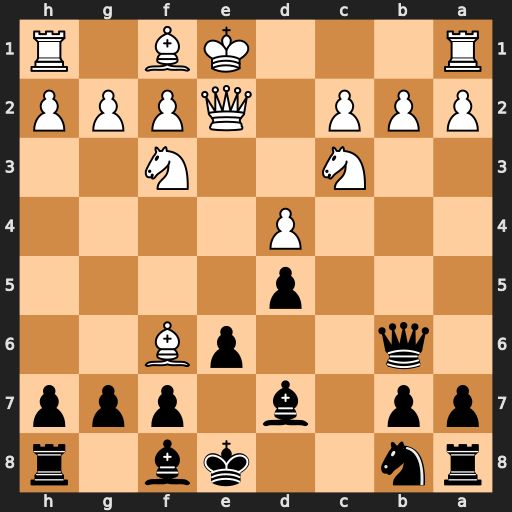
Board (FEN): rn2kb1r/pp1b1ppp/1q2pB2/3p4/3P4/2N2N2/PPP1QPPP/R3KB1R
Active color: b
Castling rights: KQkq
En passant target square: -
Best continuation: Qxb2 Rb1 Qxc3+